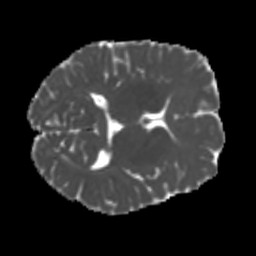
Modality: MD
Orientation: axial
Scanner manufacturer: siemens
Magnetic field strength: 3 T
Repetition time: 4 s
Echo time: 0.0594 s